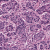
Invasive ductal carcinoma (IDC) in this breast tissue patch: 1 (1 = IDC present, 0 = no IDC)